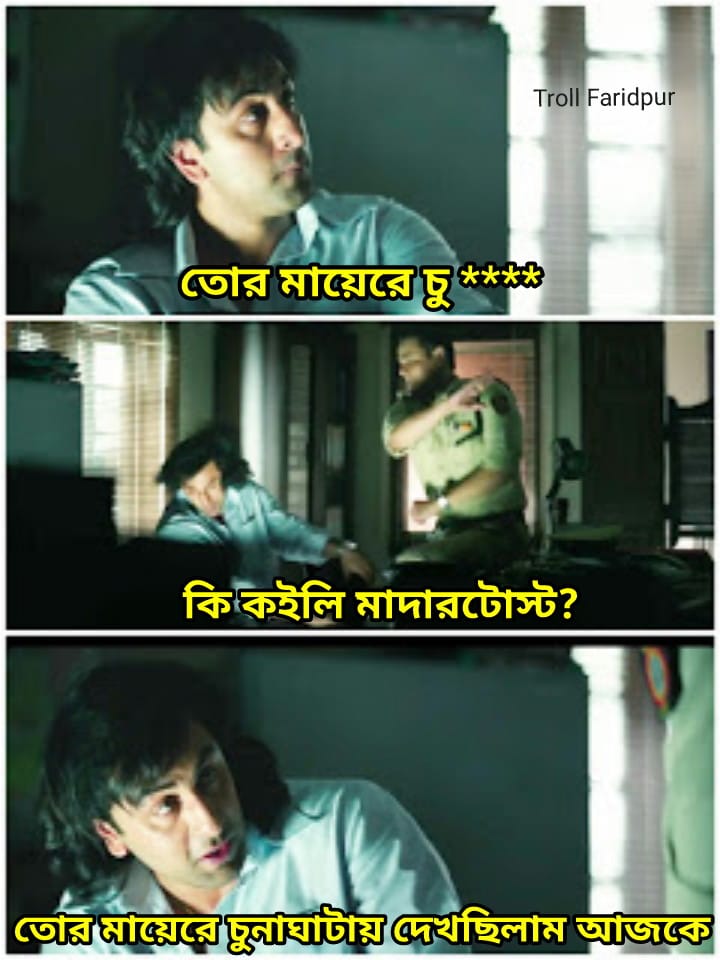
Text: তোর মায়েরে চু****। কি কইলি মাদারটোস্ট? তোর মায়েরে চুনাঘাটায় দেখছিলাম আজকে
Label: Hate
Hate category: Personal Offence
Targeted group: Individual